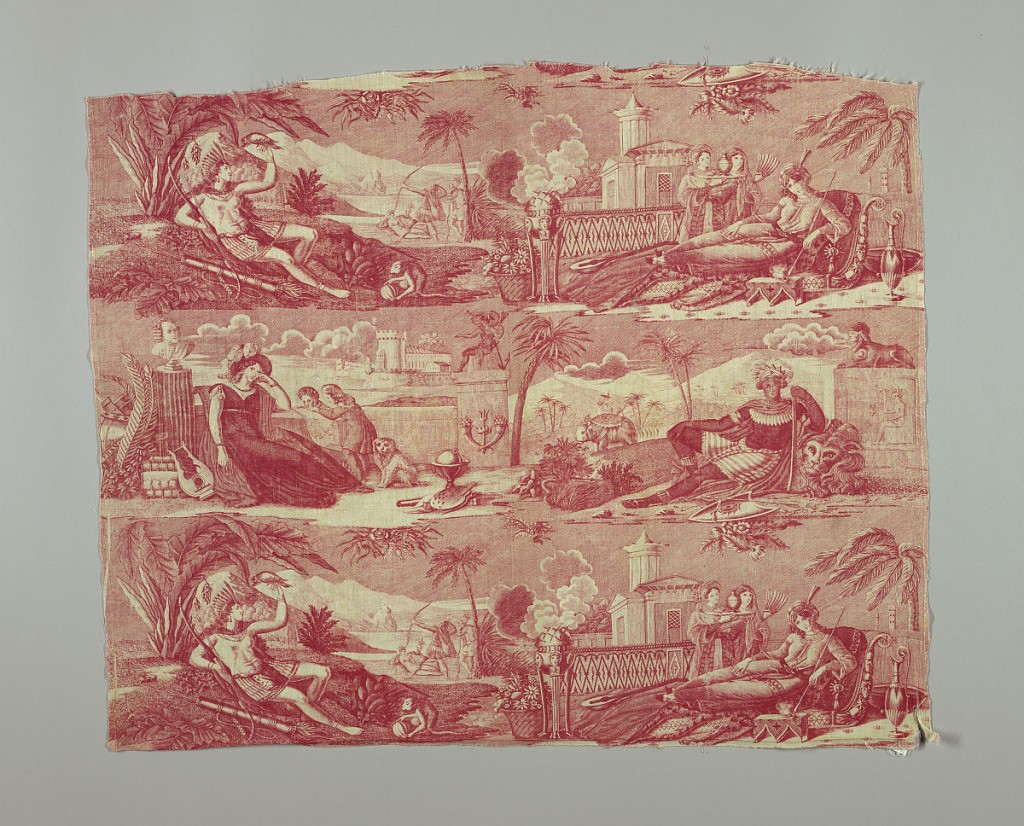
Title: The Four Parts of the World
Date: ca. 1840
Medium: cotton Technique: printed by engraved roller on plain weave
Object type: Fragment
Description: Four figures symbolizing America, Asia, Africa and Europe. In red on white.